Question: I've been reading articles at <URL> and saw that they show an XIB being edited in Xcode directly:

<URL>
How can do this in Xcode?
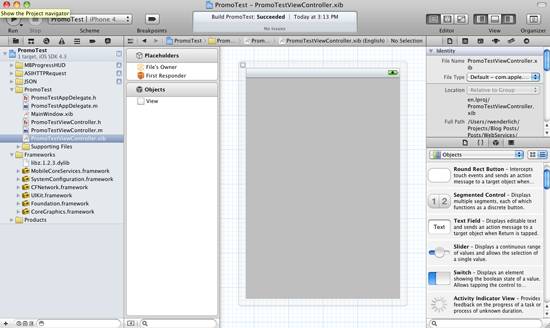
Answer: this is new version of xcode just download & install it :) u will have same editor in it :)